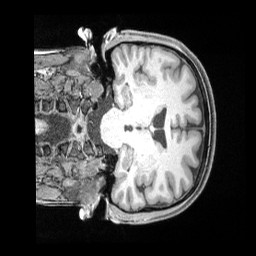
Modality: T1w
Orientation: coronal
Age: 38
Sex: female
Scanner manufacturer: siemens
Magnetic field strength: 3 T
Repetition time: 2 s
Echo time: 0.00211 s